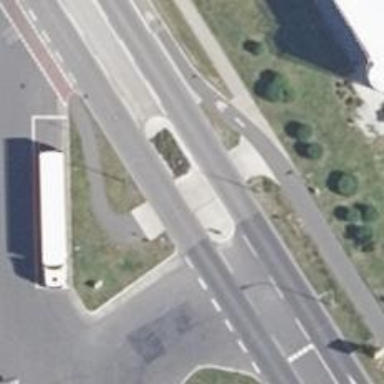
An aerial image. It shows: Unmarked crossing with pedestrian island.